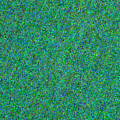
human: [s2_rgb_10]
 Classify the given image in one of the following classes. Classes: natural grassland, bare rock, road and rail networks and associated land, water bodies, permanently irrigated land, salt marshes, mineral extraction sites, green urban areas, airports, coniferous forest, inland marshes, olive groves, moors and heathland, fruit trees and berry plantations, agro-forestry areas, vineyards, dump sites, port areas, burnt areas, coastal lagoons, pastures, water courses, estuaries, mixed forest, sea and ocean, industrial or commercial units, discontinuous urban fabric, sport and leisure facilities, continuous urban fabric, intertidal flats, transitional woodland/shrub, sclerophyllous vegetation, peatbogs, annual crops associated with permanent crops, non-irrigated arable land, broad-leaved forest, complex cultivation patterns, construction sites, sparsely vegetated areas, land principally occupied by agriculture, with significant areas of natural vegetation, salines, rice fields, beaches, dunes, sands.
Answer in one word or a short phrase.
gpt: sea and ocean